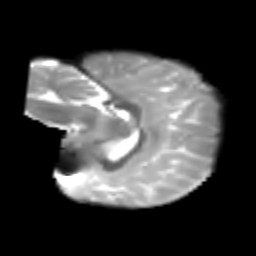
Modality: T2w
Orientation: sagittal
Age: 6
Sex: male
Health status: healthy